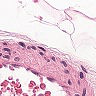
Metastatic tissue present: no